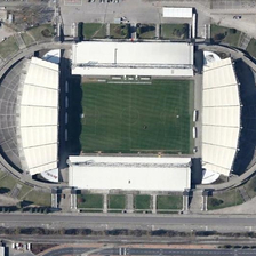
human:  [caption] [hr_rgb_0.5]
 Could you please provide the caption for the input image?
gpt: We can see the stadium with white awnings near two roads.

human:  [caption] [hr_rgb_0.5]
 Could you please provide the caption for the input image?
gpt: On the two roads, we can see a stadium with a white awning.

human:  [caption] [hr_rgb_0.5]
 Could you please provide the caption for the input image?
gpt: the huge playground with white ceiling is next to a road .

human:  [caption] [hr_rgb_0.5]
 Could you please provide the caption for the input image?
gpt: this stadium with white roofs and a soccer field inside is located between two straight roads .

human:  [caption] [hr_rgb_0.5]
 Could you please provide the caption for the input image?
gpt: We can see a stadium with white curtains near two streets.